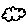
Label: cloud